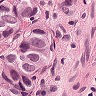
Metastatic tissue present: yes